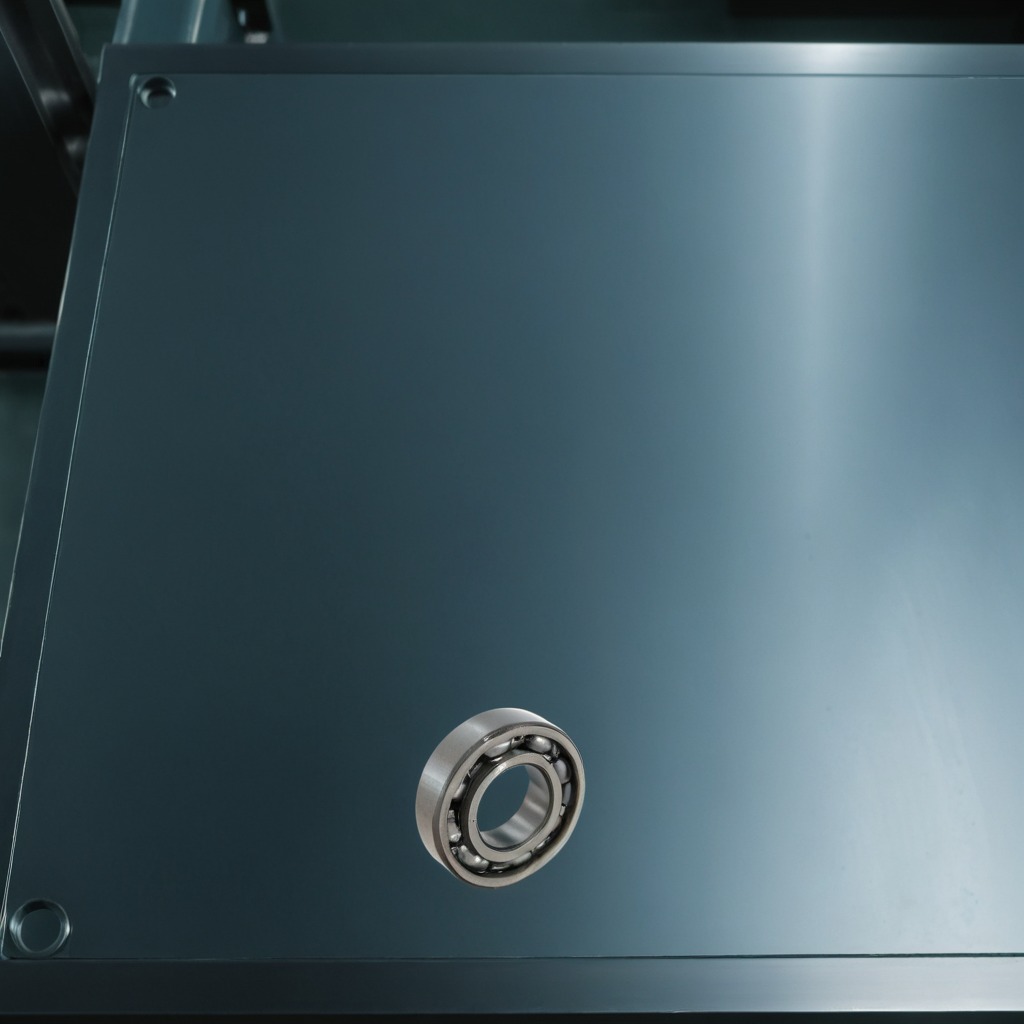
A metal ball bearing lies on a metal table in a machine shop under fluorescent lights.